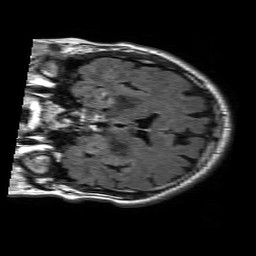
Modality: FLAIR
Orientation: coronal
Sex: male
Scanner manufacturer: philips
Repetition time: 11 s
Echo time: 0.125 s